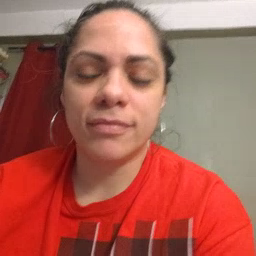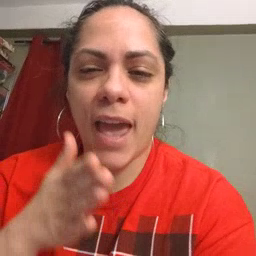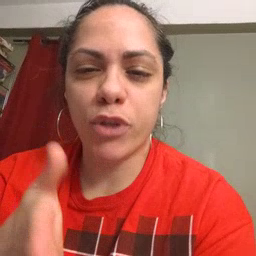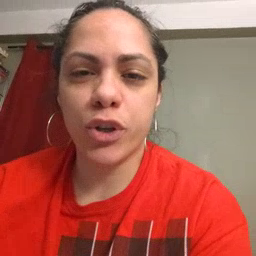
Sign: after